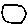
Label: circle